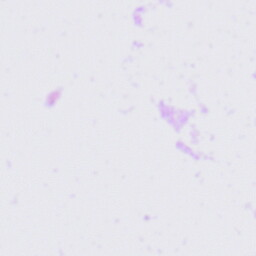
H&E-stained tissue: Tonsil